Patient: sex F, age 66
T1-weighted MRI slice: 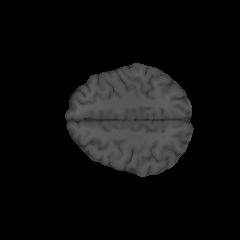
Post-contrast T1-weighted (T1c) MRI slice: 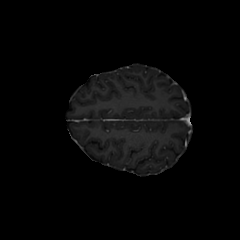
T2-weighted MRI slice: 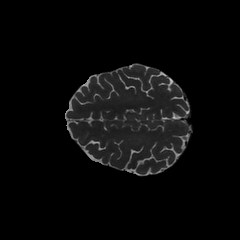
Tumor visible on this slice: no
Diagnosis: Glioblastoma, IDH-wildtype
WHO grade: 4